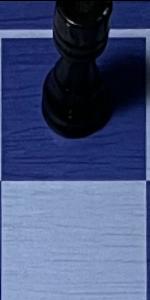
Label: Empty